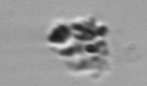
Label: detritus